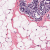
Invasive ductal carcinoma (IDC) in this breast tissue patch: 0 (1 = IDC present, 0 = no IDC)